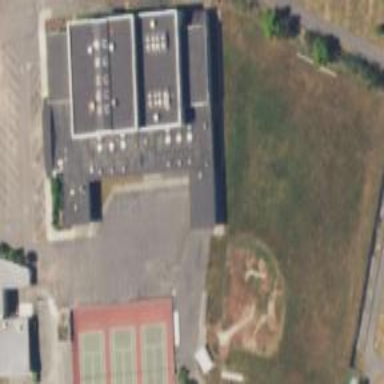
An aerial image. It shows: School building.